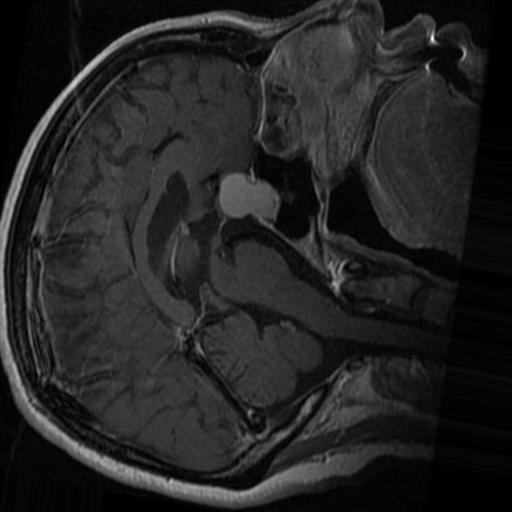
Label: brain_tumor